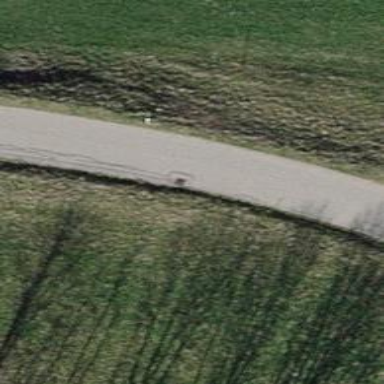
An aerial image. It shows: Unclassified road with paved surface.